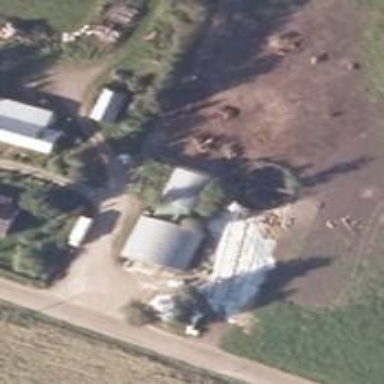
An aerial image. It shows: Farmyard area.